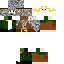
A male skeleton skin with dark skin, wearing brown bald dressed in a black armor chest and black pants, featuring a closed mouth.